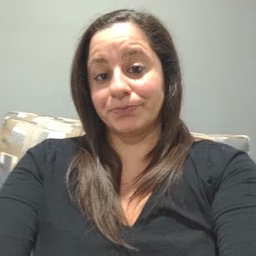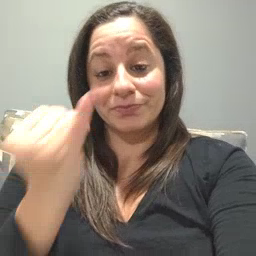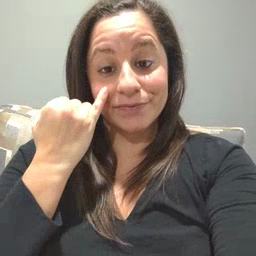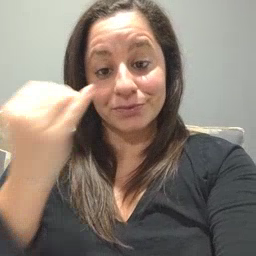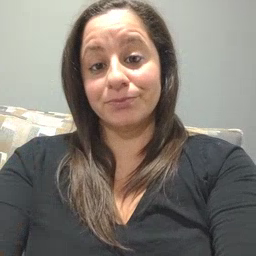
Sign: if